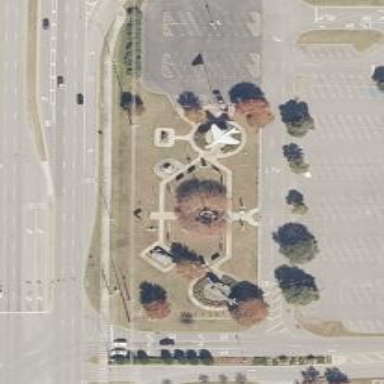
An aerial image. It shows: Memorial site with historic significance.